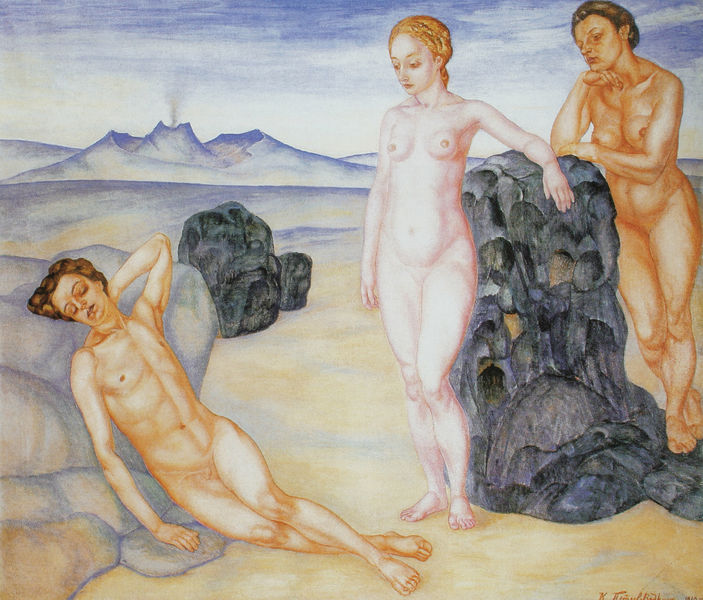
Titel: Schlaf
Künstler: Kusma Petrow-Wodkin
Standort: St. Petersburg
Institution: Russisches Museum
Schlagwörter: akt, berg, blau, dunkel, felsen, gemälde, gestein, gruppe, hand, haut, himmel, kopf, körper, mann, nackt, schlaf, weiß, wolken, akte, frauen, gelb, landschaft, menschen, mädchen, sand, braun, brust, busen, frankreich, frau, frisur, grau, hell, hintergrund, männer, schwarz, zeichnung, blick, wolke, expressionismus, leute, malerei, symbolismus, blond, arm, arme, blass, blicke, leiche, sehen, stehen, stein, steine, tod, tot, toter, trauer, schauen, signatur, horizont, hügel, natur, weite, qualm, rauch, boden, haare, rosa, schön, beine, deutschland, landschft, bein, brüste, strand, liegen, schlafen, schlafend, italien, beobachten, jungen, knaben, berge, fels, gebirge, modern, grafik, graphik, kahl, lehnen, grazien, ernst, melancholie, bauch, nackte, warten, liegend, transparent, transparenz, neue sachlichkeit, nacktheit, denken, gestützt, lava, vulkan, nach 1900, schweiz, tote, bläulich, bleistift, hodler, gestalten, betrachten, liege, jüngling, picasso, krankheit, muskel, aufgestützt, nachdenkend, nact, lehnend, asche, nazi, ausbruch, vesuv, liegender, schalfen, sachlichkeit, gesunken, mitleid, ätna, malstift, erwachen, elle, drei typen, gallisch, inkarnate, nordisch, weilen, himmelwolken, inkranat, ns, betrachtend, bnackt